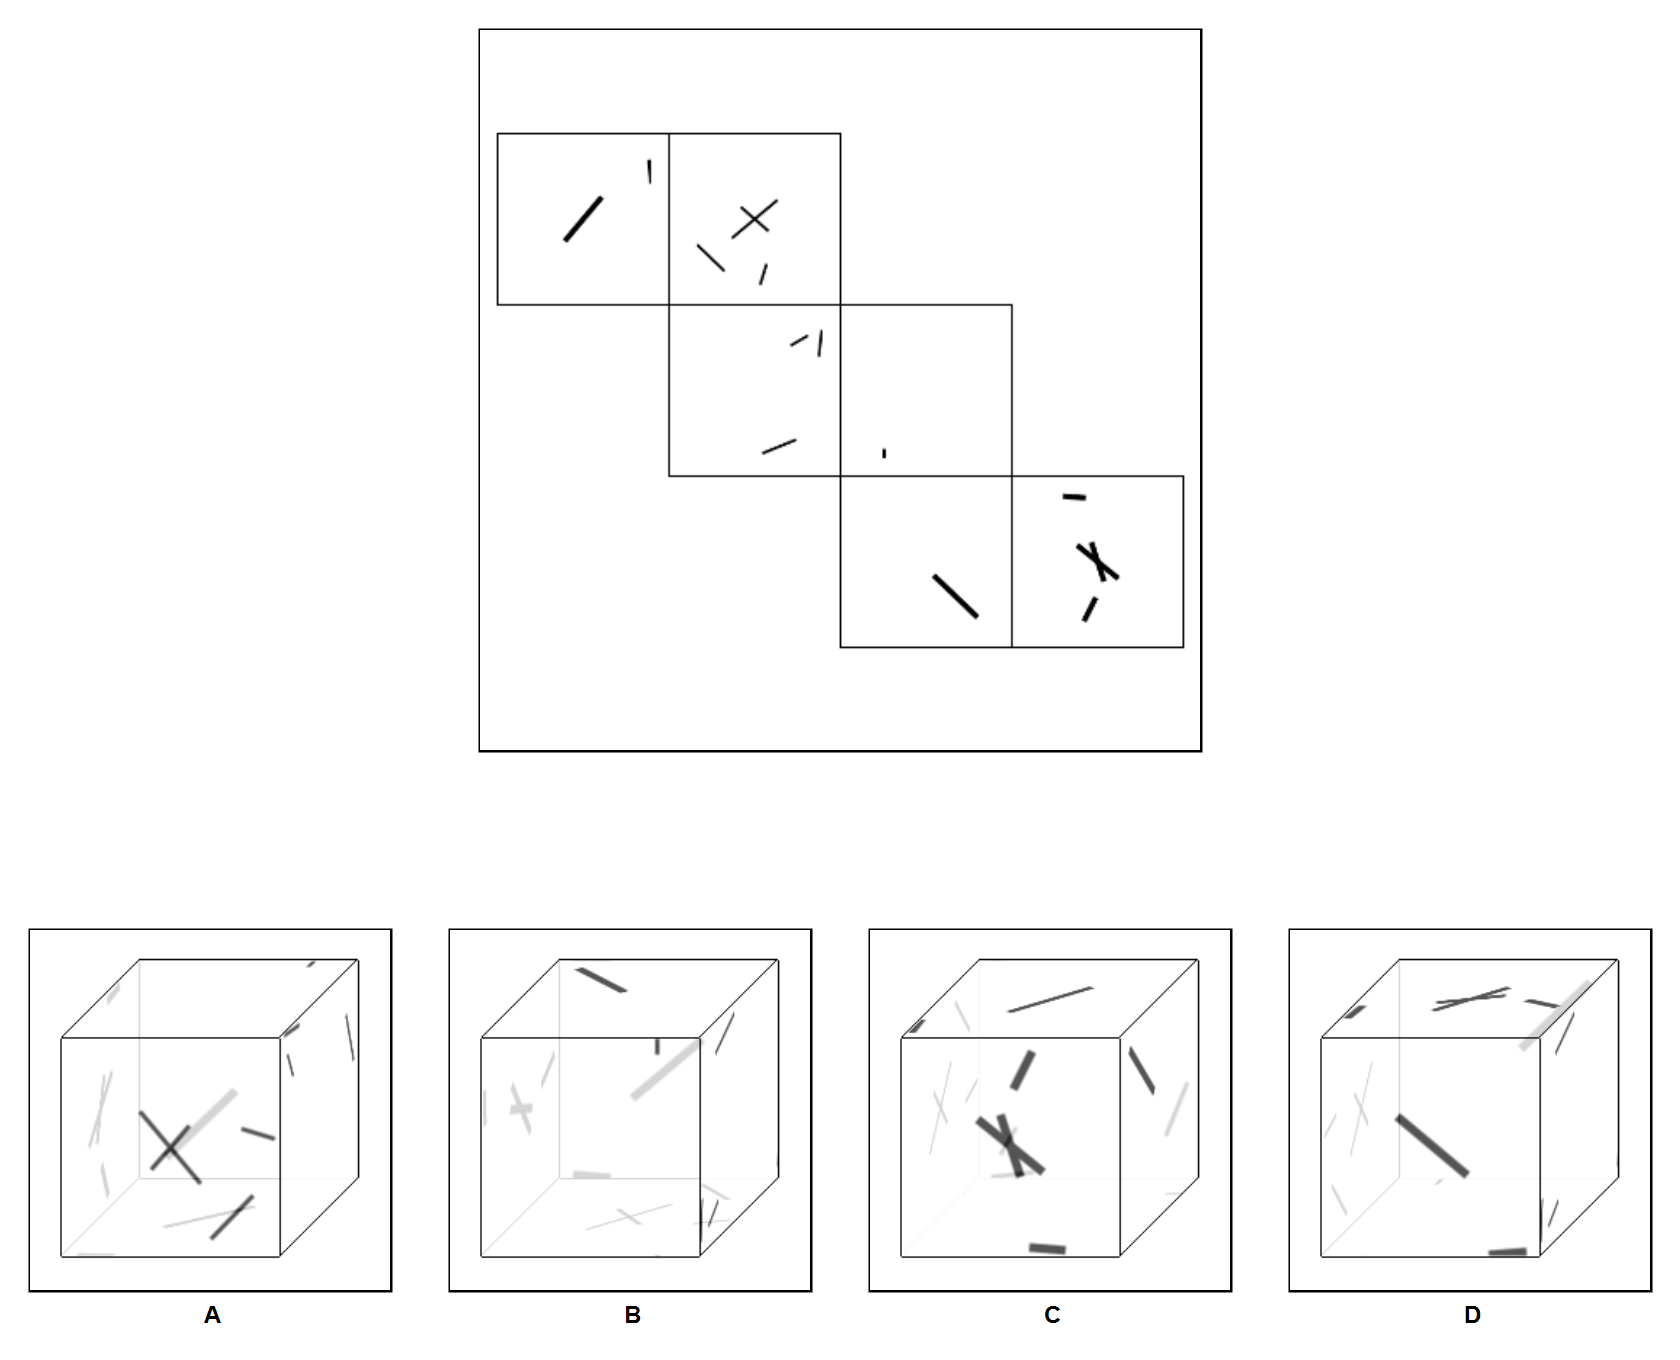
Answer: D